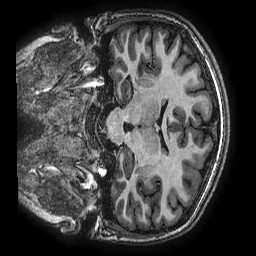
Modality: T1w
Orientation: coronal
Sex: female
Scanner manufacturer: ge
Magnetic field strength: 3 T
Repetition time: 0.00766 s
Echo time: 0.003476 s